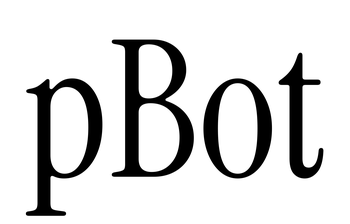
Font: InstrumentSerif-Regular